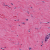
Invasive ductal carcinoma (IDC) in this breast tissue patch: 0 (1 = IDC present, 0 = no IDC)